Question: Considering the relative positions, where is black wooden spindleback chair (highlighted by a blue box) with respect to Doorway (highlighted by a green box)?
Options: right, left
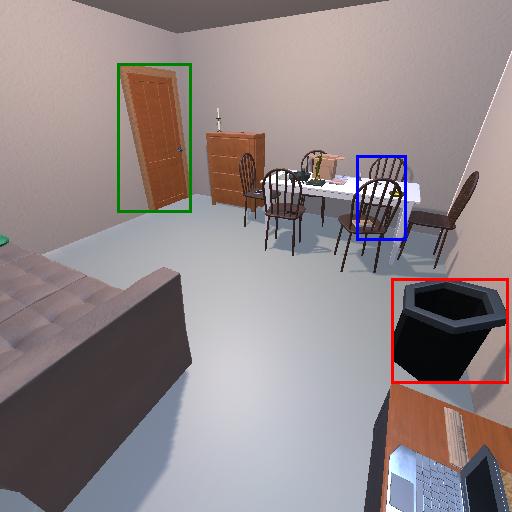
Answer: right